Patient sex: M
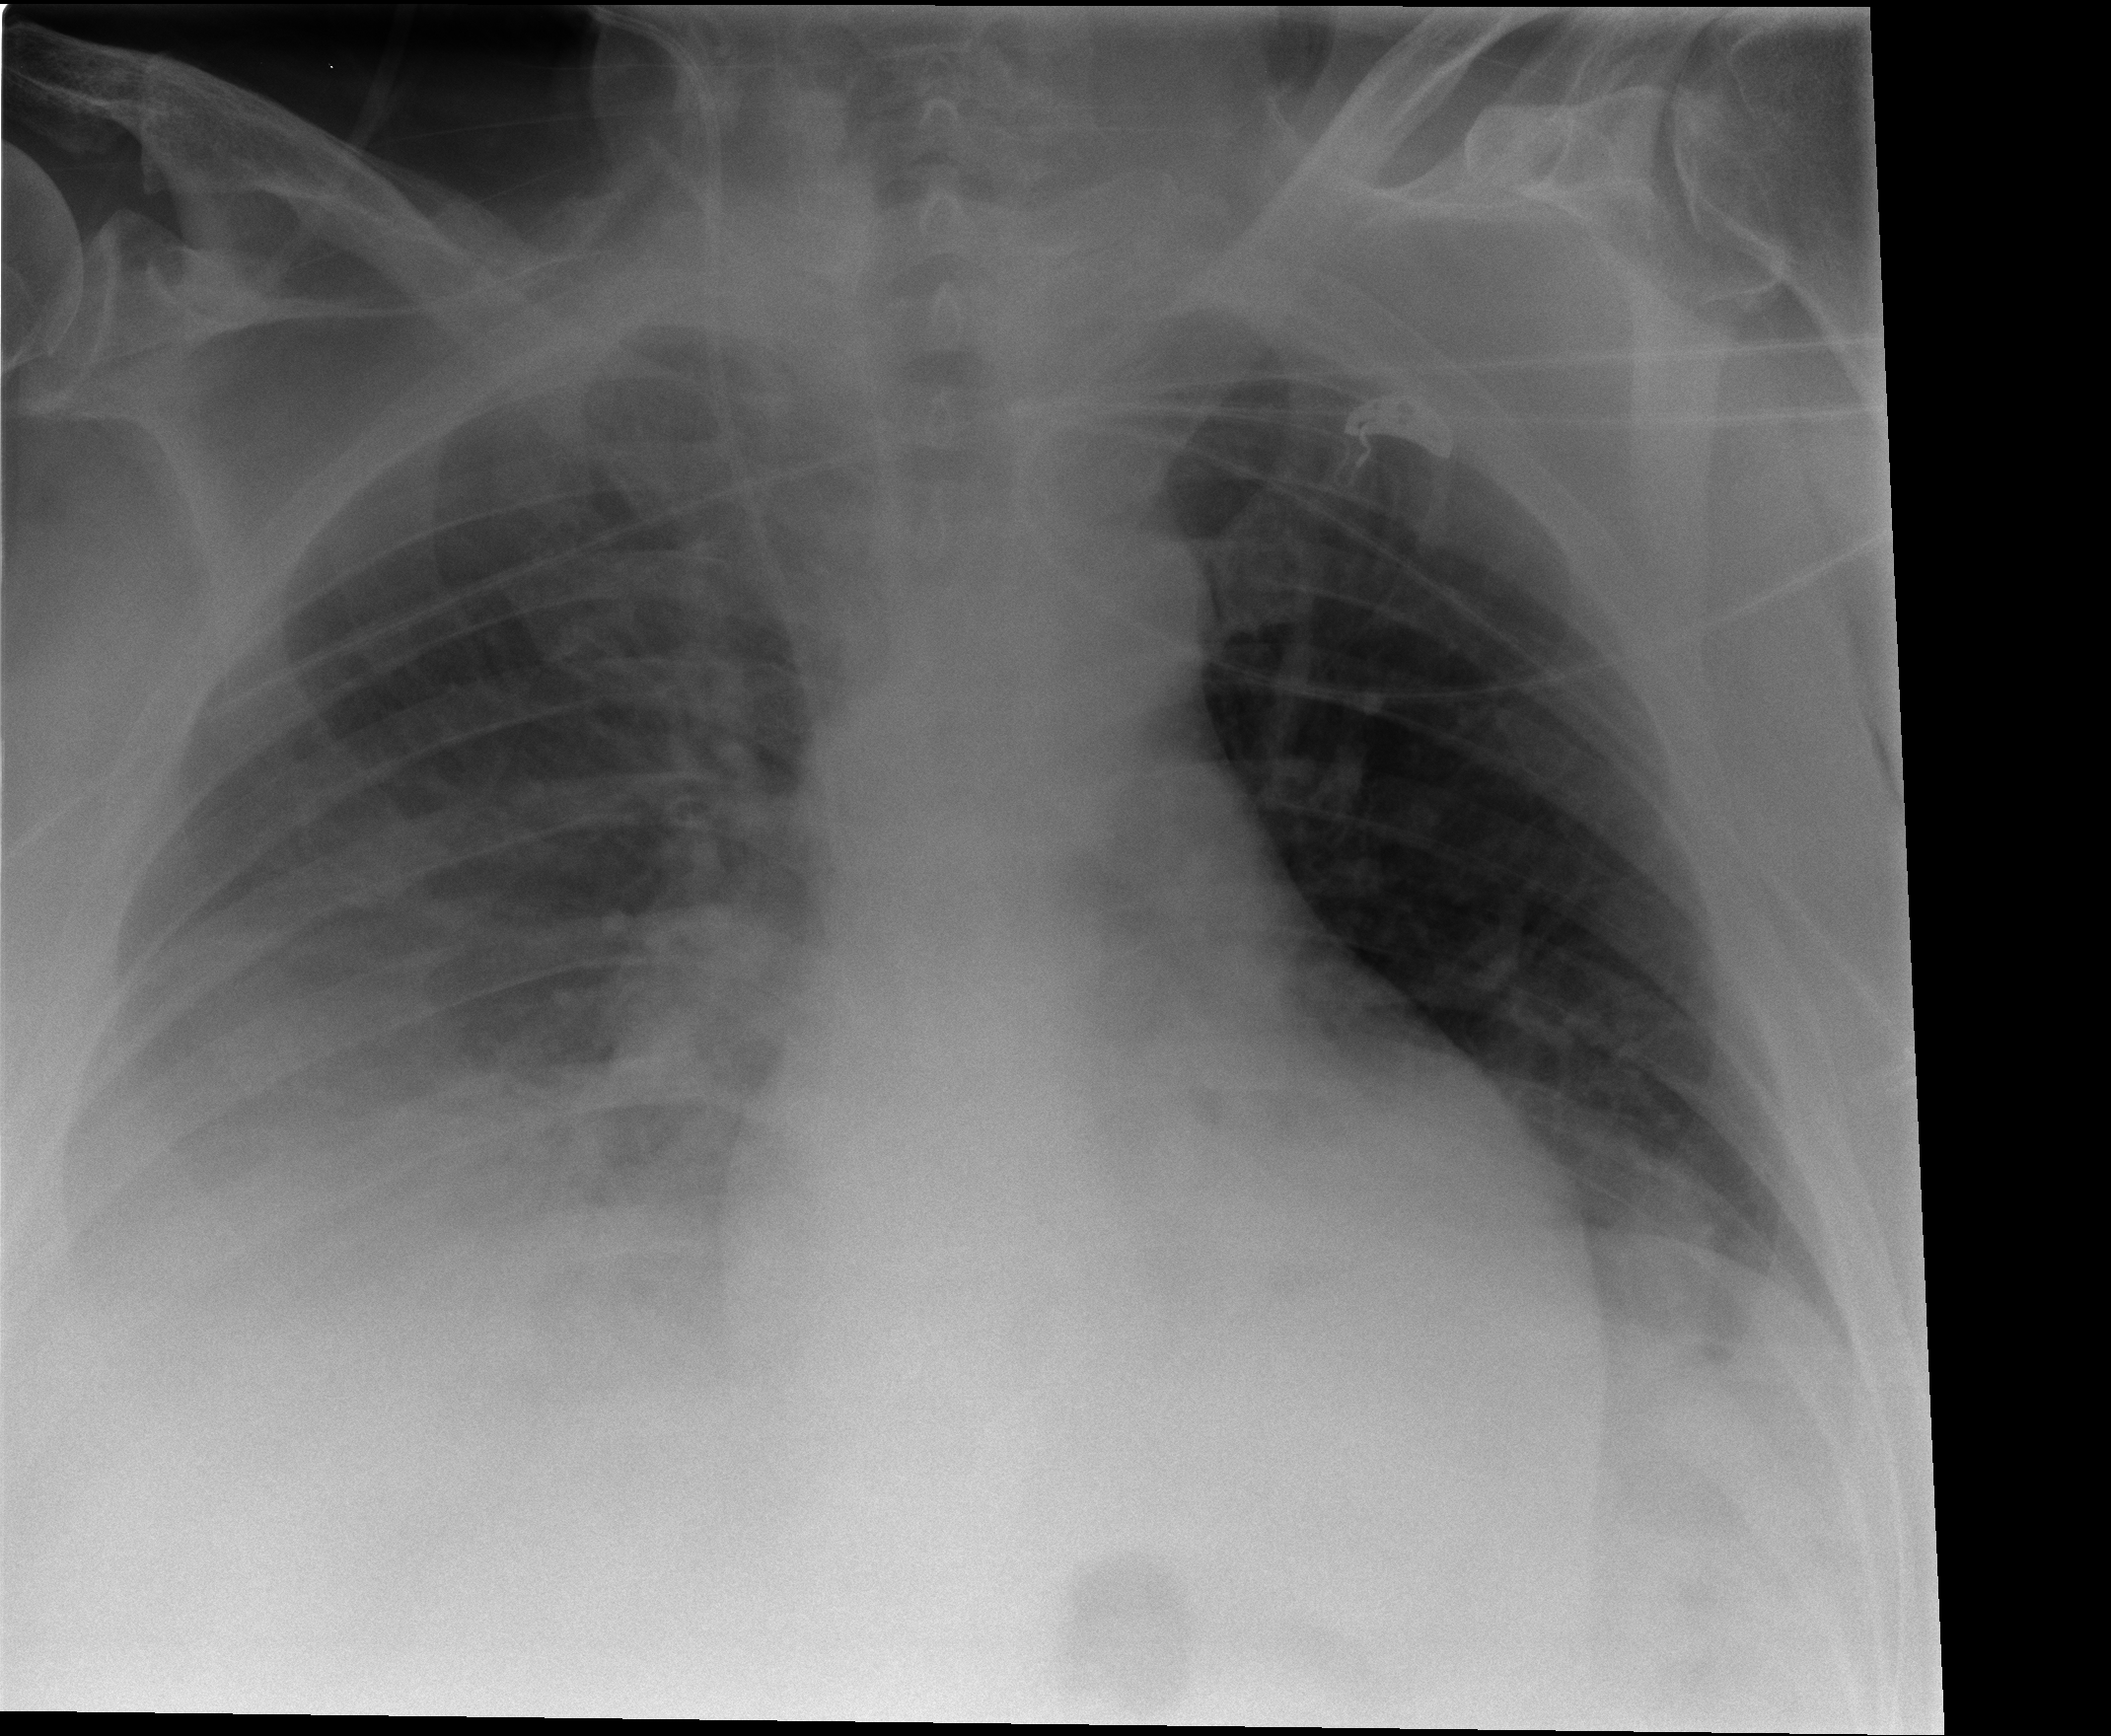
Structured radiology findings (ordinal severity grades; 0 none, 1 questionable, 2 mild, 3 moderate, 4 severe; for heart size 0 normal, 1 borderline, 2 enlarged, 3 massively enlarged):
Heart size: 0
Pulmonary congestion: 0
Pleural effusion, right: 3
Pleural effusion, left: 0
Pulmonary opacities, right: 2
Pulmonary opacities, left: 0
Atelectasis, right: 2
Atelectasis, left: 0